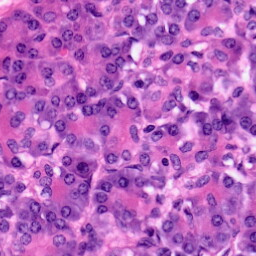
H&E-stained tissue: Pancreatic